Question: Im trying to create the derived attribute availability in the item table, in order to do that do i need to create a join?
Availability Checks if todays date is between checkoutDate and returndate.
Here is the ER diagram:

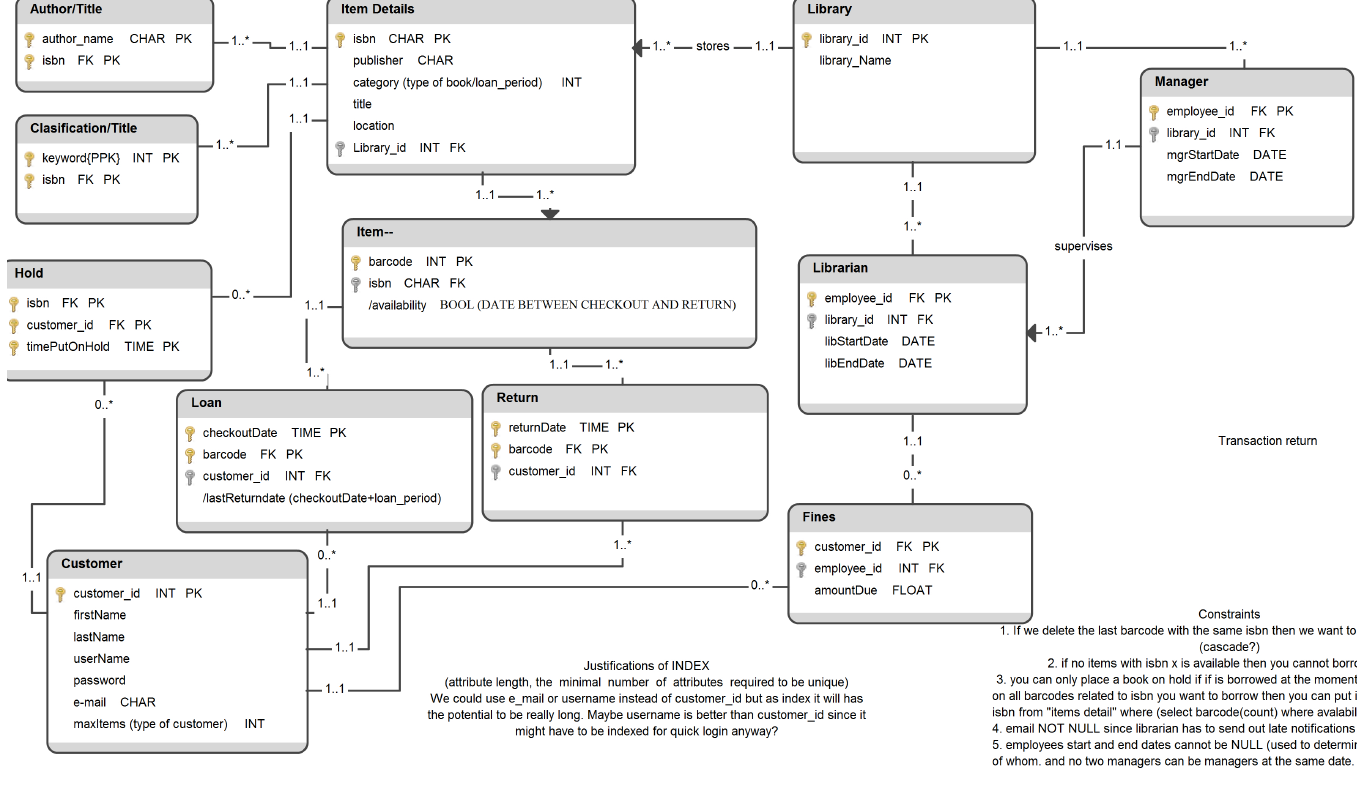
Answer: If you want to use this as a computed column, then I would recommend using a UDF. In your diagram, you have Availability as a boolean. SQL Server does not have a boolean data type, so I assume you mean a bit. This should be pretty close, but you'd need to test it:
'''
CREATE FUNCTION dbo.GetValue
(
@barcode int
)
RETURNS bit
AS
BEGIN
DECLARE @field bit
SELECT @field = CASE WHEN GETDATE()
BETWEEN L.LastReturnDate AND R.ReturnDate THEN 1 ELSE 0 END
FROM [Item] I
JOIN [Load] L ON I.barcode = L.barcode
JOIN [Return] R ON I.barcode = R.barcode
WHERE I.barcode = @barcode
RETURN @field
END
GO
'''
And then using that as your computed column:
'''
ALTER TABLE dbo.Item
ADD Availability AS dbo.GetValue(barcode)
'''
With that said, this might be better suited for a View.